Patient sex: M
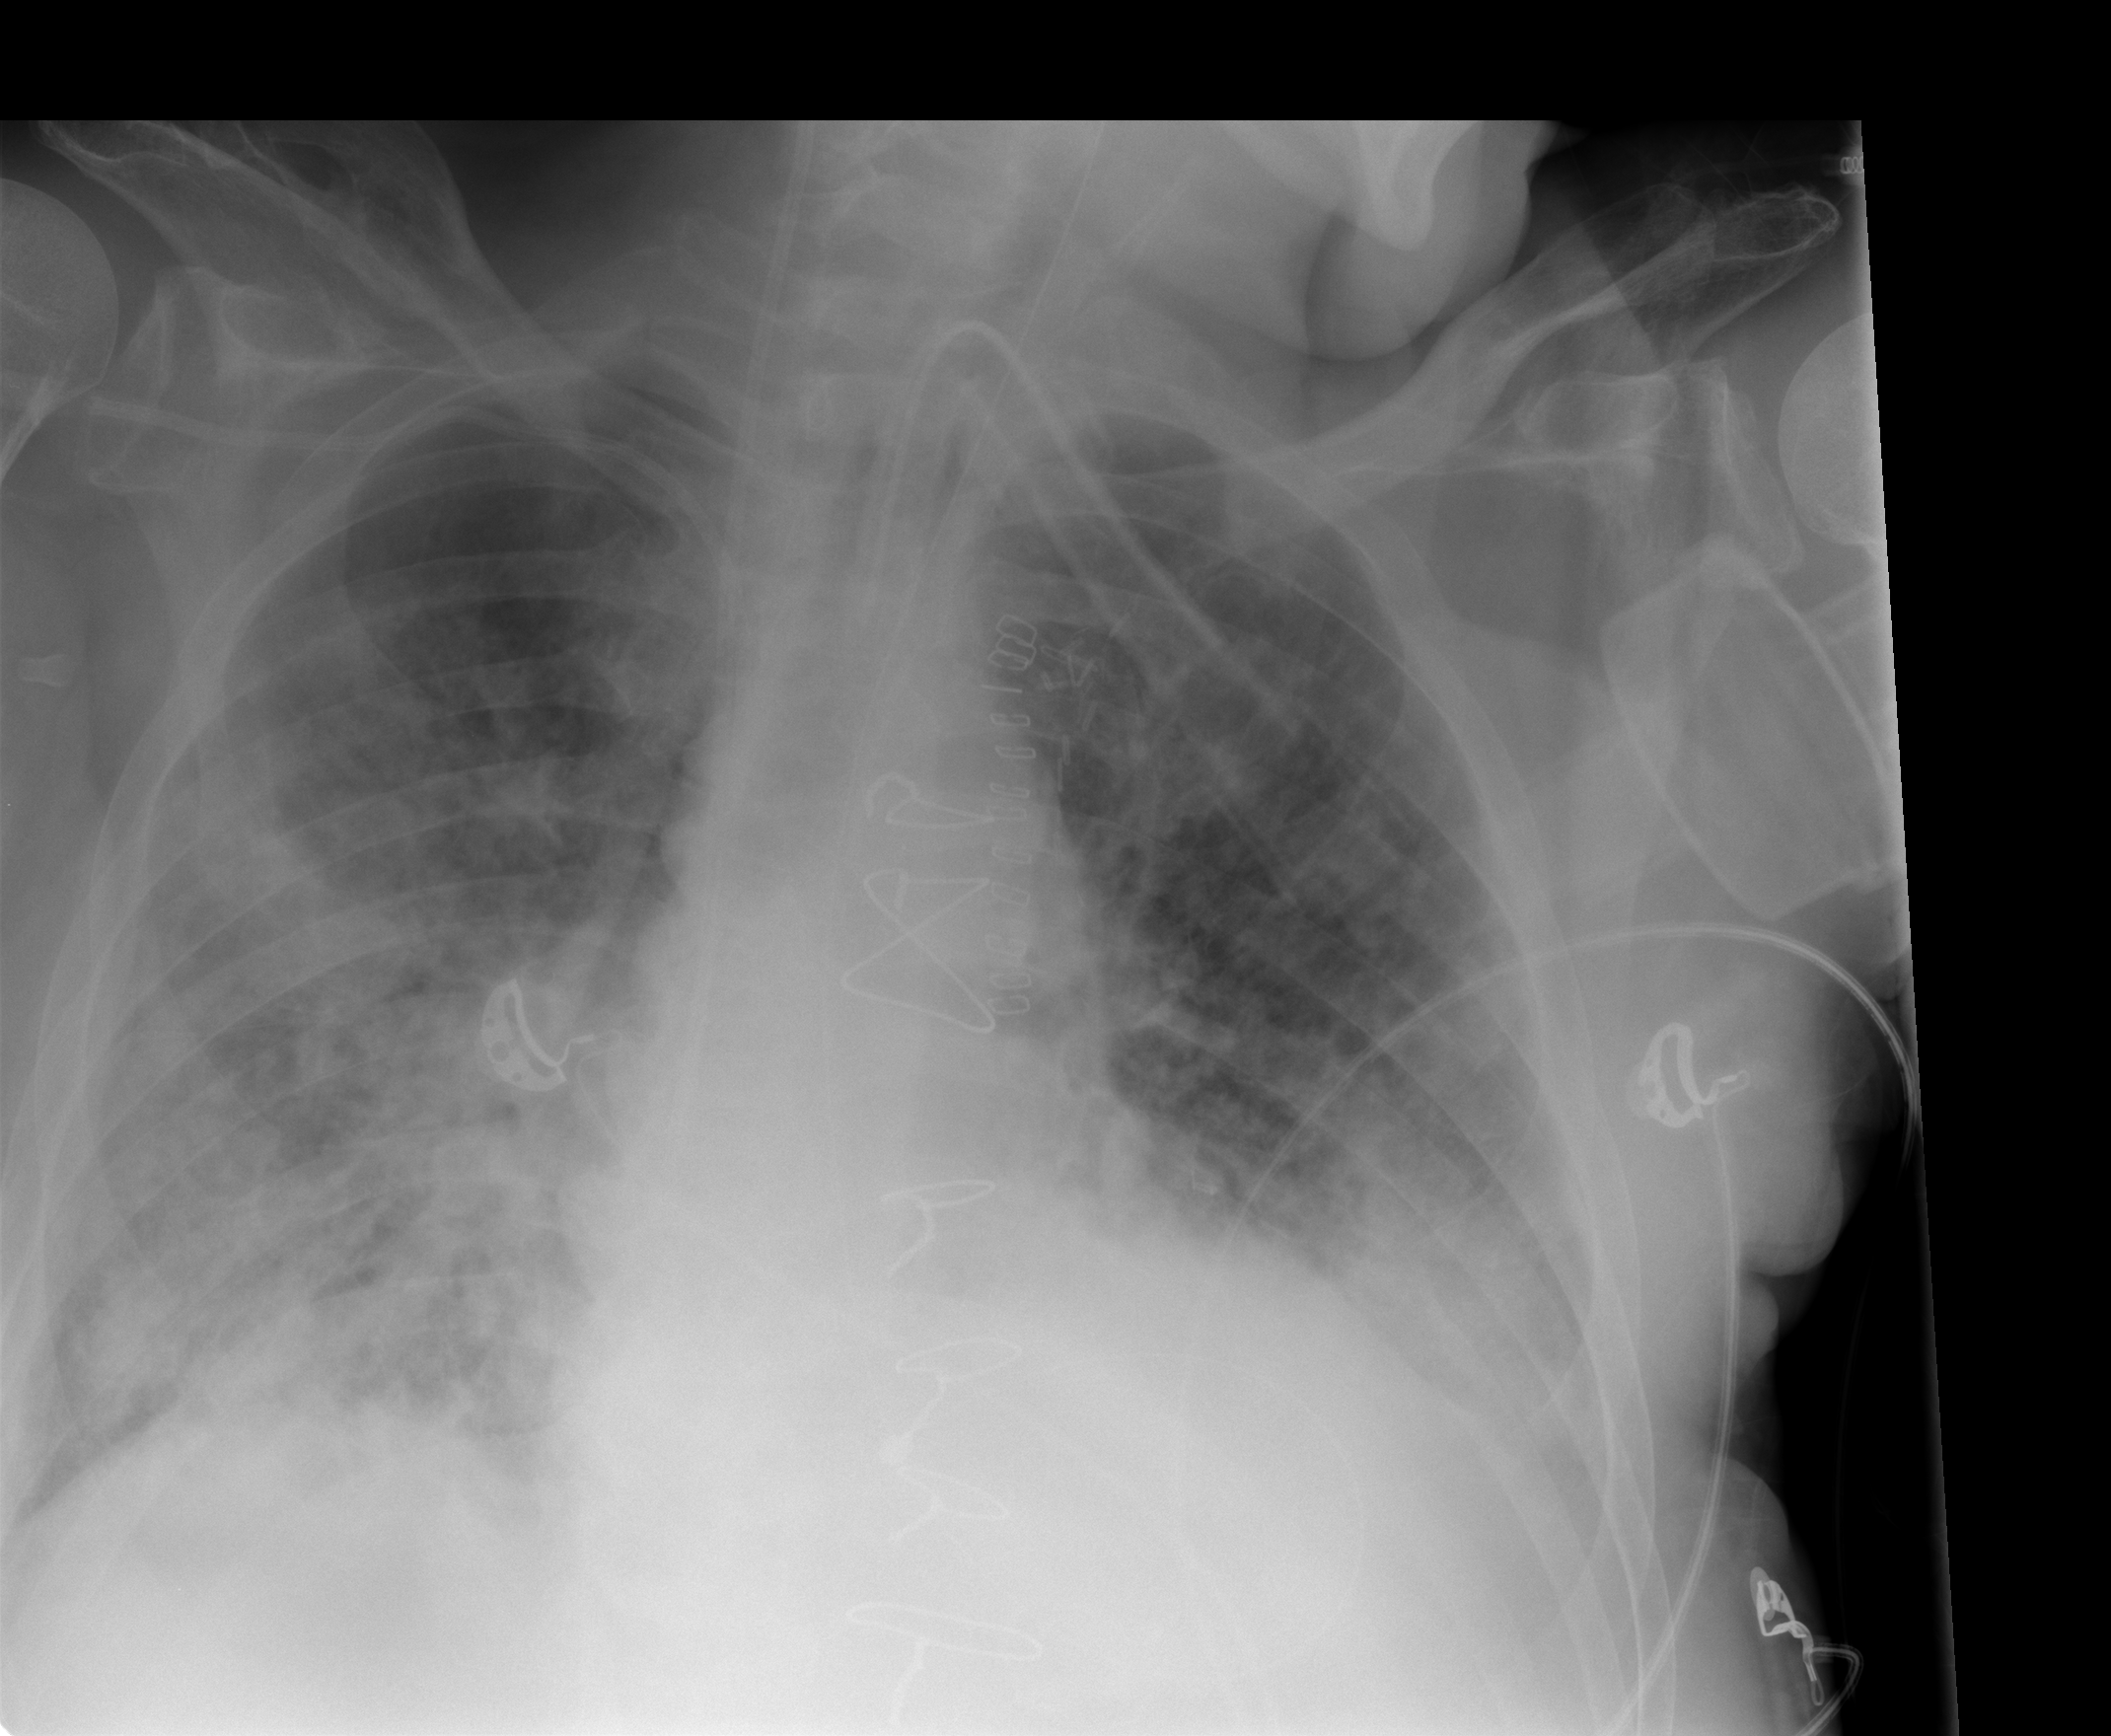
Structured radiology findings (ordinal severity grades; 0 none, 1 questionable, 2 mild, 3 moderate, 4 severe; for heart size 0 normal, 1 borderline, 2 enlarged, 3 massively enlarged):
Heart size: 2
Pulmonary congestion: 2
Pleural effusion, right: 2
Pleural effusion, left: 2
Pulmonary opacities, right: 3
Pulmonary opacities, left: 2
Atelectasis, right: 3
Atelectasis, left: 2